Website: ulta-beauty
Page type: customer-info-address
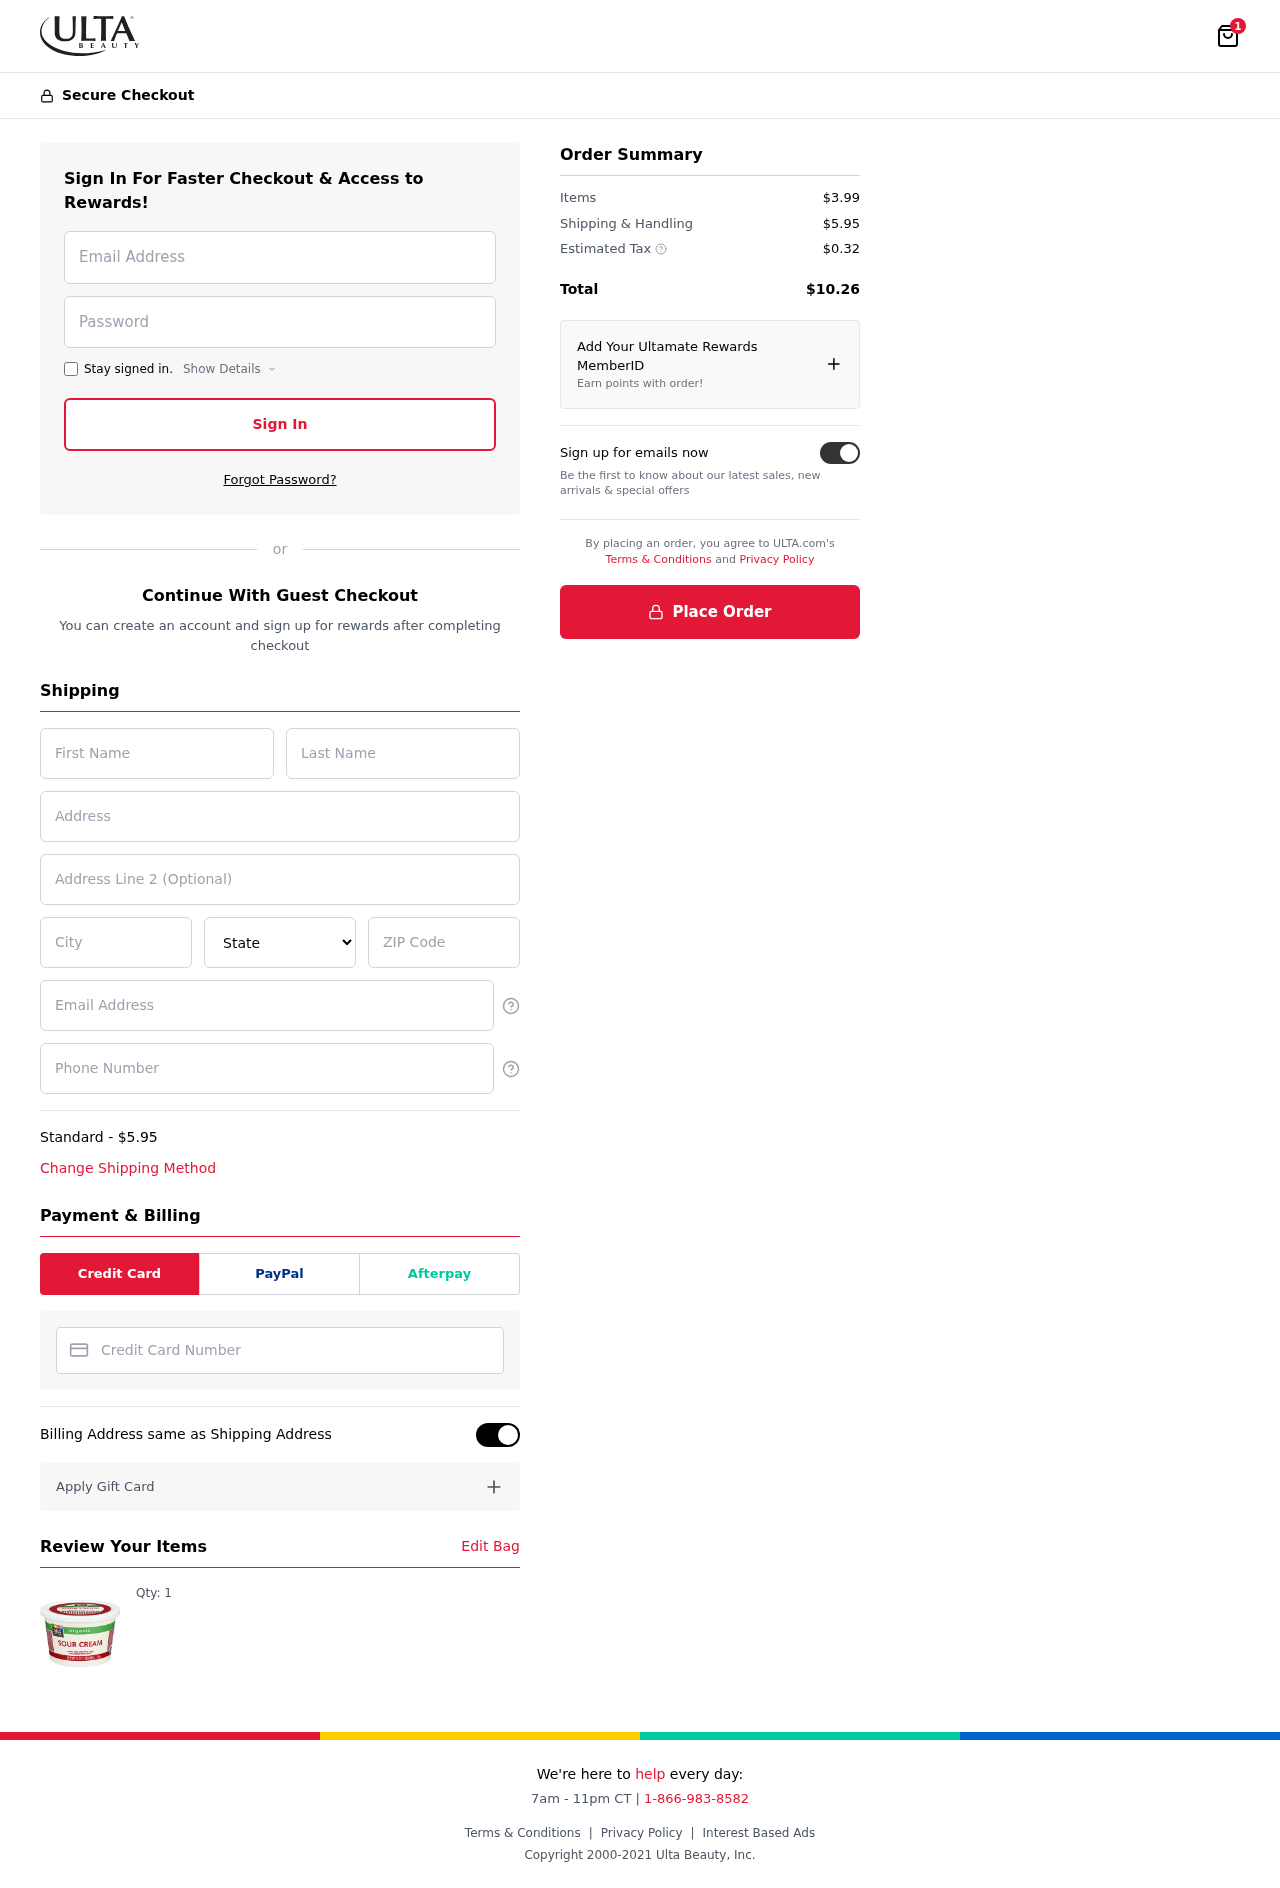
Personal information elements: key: PII_CARD_NUMBER
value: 3465 6684 5347 585
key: PII_CITY
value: Davidchester
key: PII_EMAIL
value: amanda.guzman@gmail.com
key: PII_FIRSTNAME
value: Amanda
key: PII_LASTNAME
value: Guzman
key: PII_PHONE
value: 6902676176
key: PII_POSTCODE
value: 49670
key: PII_STATE
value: Michigan
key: PII_STREET
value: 8322 Caitlin Port
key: PII_STREET2
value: Apt. 741
Product elements: key: PRODUCT1_QUANTITY
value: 1
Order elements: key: ORDER_NUM_ITEMS
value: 1
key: ORDER_SHIPPING_COST
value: $5.95
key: ORDER_ITEMS_TOTAL
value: $3.99
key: ORDER_SHIPPING_COST2
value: $5.95
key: ORDER_TAX
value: $0.32
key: ORDER_TOTAL
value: $10.26